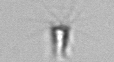
Label: Calciopappus